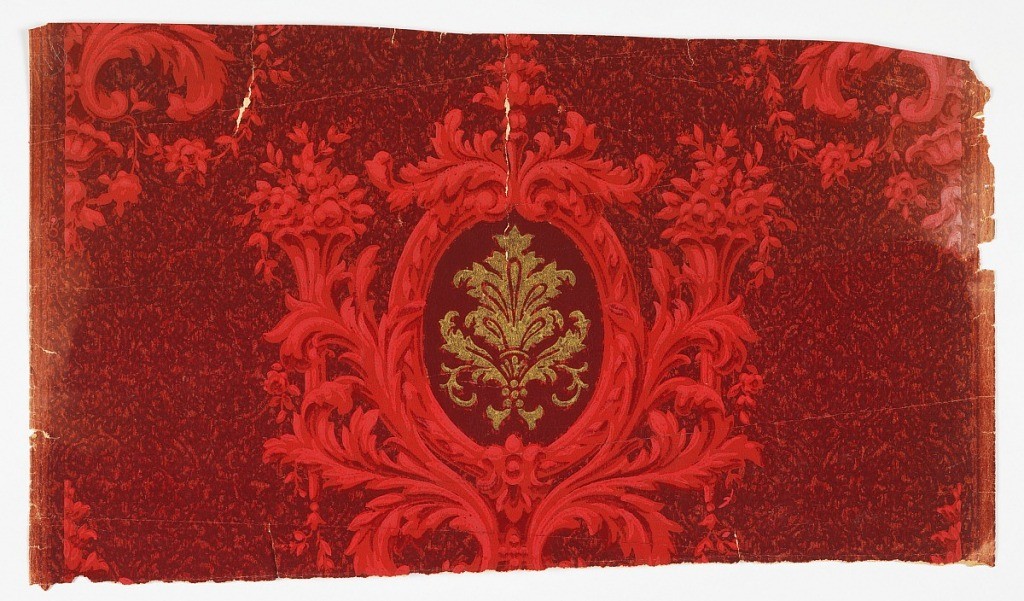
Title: Sidewall
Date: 1890–1915
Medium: Machine-printed on paper
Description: On deep red textured ground, alternating medallions in lighter red with with shiny gold center motif, encircled by foliage plumes and flanked by floral-filled sconces.